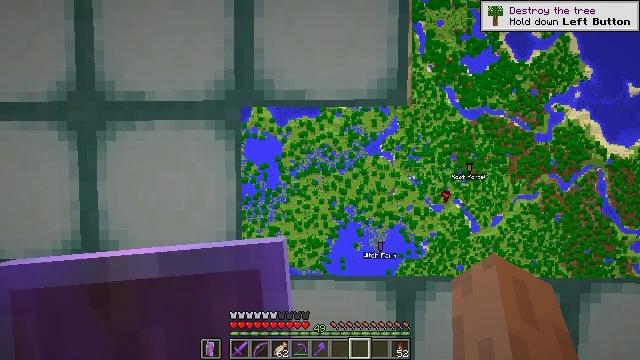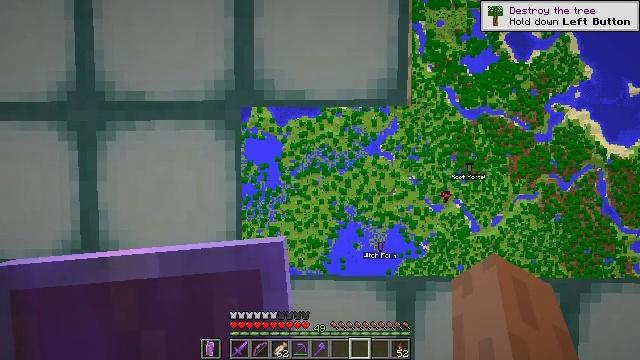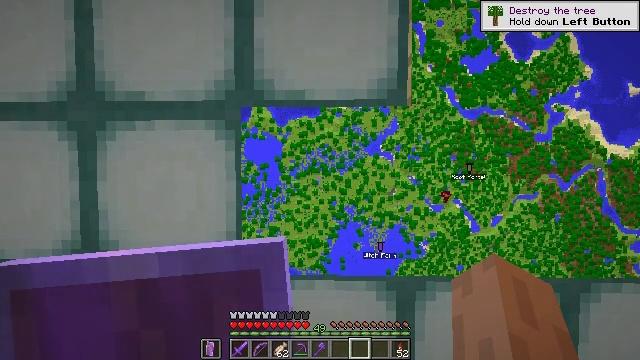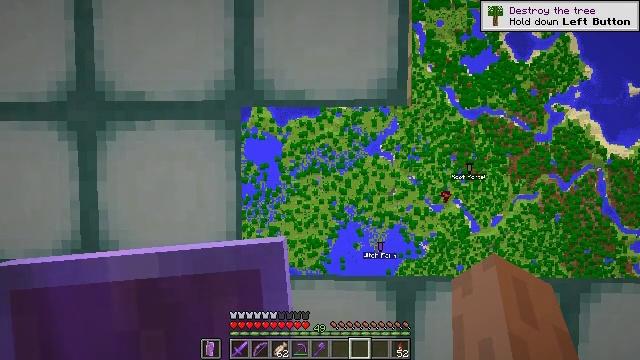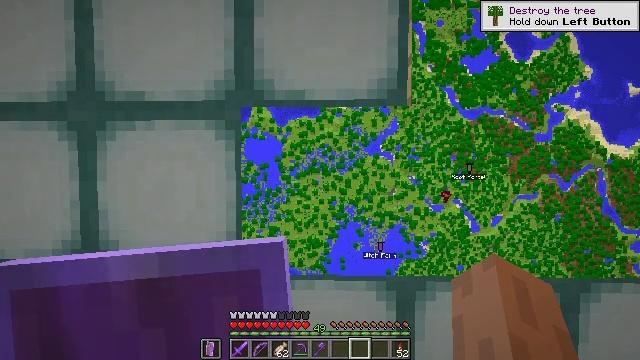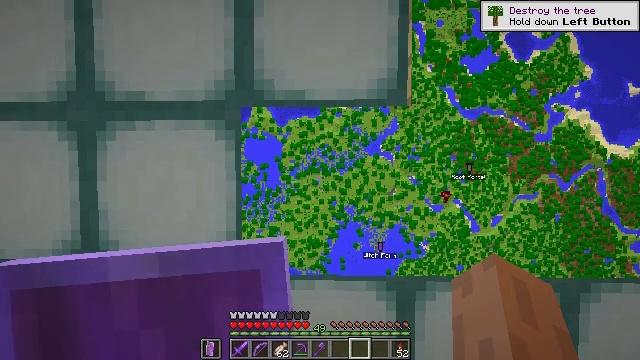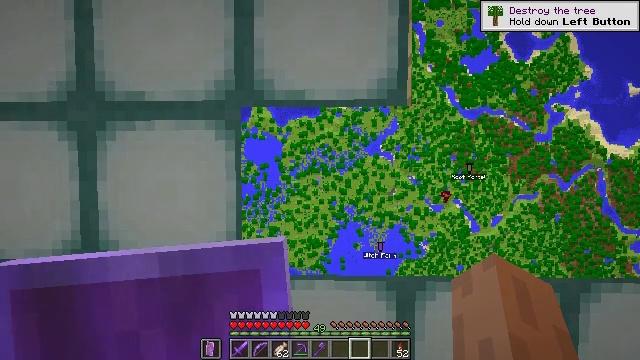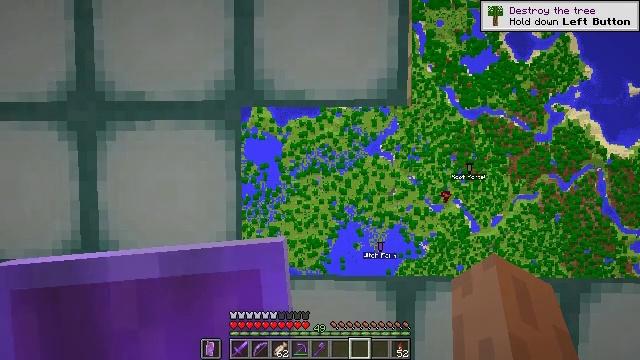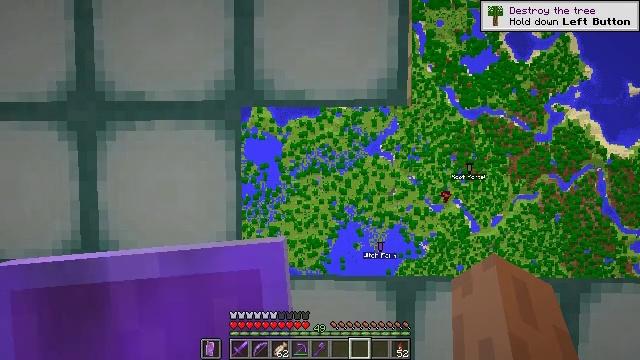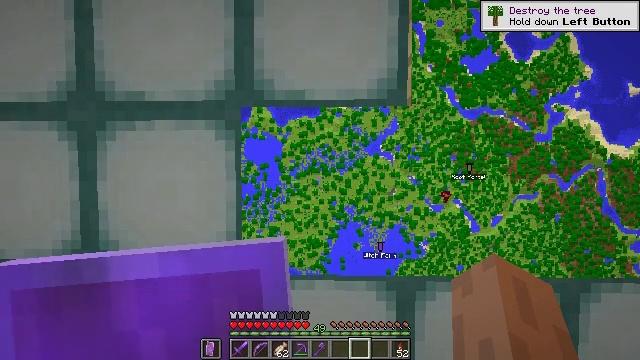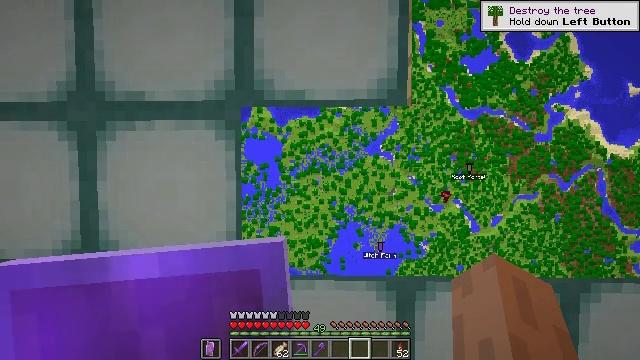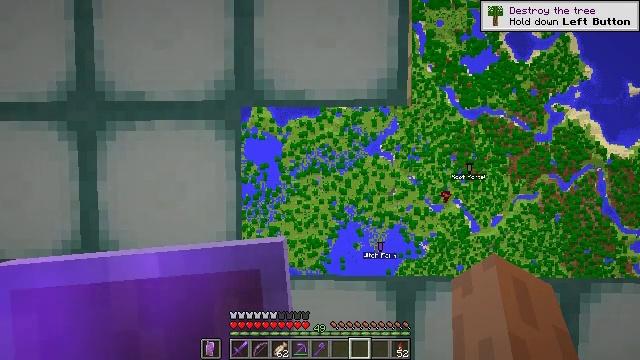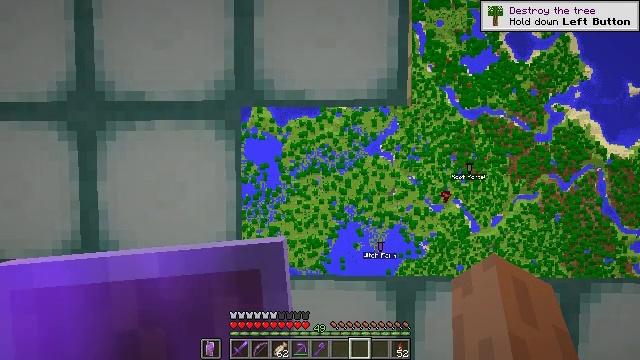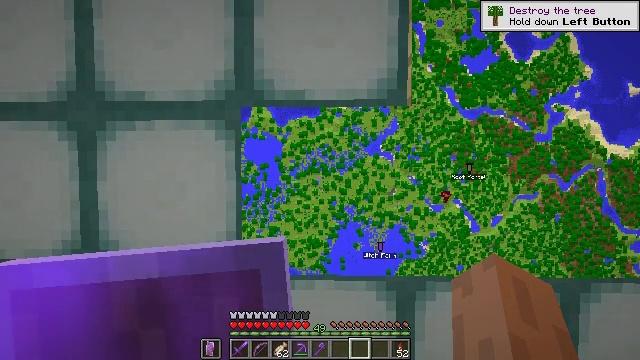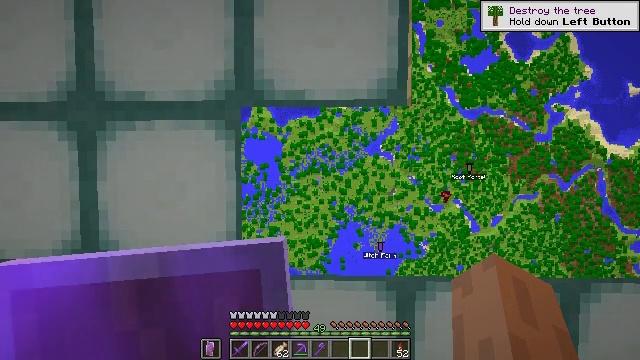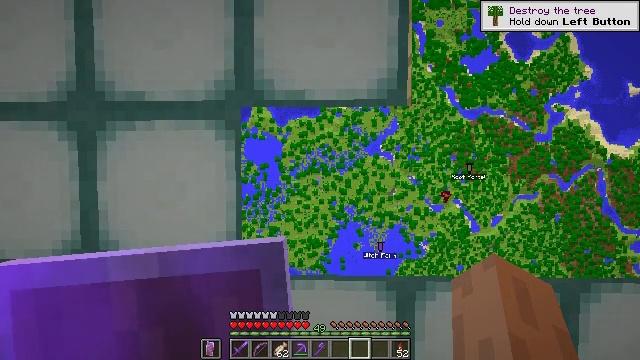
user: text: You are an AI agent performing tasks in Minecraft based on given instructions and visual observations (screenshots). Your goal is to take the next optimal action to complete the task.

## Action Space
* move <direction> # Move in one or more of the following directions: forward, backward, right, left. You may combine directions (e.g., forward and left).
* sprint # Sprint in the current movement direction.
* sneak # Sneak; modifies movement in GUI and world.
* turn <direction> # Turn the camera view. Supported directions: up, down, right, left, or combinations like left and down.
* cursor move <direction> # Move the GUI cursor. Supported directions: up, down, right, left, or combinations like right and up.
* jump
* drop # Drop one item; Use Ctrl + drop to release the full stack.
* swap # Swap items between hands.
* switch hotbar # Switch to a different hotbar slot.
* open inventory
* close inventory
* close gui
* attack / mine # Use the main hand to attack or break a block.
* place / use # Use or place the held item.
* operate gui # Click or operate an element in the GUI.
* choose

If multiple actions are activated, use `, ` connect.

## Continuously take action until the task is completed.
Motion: motion action
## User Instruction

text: Break the sticky piston to collect it.
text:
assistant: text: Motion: no_op
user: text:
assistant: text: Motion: no_op
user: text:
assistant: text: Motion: no_op
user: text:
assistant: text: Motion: no_op
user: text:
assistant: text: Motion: no_op
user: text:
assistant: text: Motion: no_op
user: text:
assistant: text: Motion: no_op
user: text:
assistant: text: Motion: no_op
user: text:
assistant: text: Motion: no_op
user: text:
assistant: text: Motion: no_op
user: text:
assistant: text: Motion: no_op
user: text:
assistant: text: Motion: no_op
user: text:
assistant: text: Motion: no_op
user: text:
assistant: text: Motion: no_op
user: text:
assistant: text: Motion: no_op
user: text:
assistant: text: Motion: no_op
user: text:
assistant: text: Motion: no_op
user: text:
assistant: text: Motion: no_op
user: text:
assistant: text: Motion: no_op
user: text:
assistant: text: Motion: no_op
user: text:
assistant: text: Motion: no_op
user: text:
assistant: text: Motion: no_op
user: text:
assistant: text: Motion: no_op
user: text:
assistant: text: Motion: no_op
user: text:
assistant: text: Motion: no_op
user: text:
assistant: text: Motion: no_op
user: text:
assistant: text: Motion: no_op
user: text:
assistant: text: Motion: no_op
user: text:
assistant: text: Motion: no_op
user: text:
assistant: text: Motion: no_op